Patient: sex F, age 72
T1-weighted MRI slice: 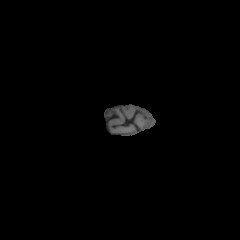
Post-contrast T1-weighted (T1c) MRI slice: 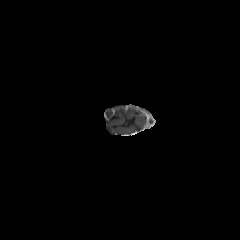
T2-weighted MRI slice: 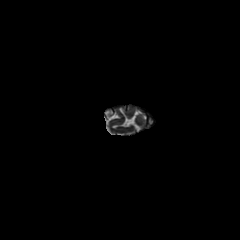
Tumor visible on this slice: no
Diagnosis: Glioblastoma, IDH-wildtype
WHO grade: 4